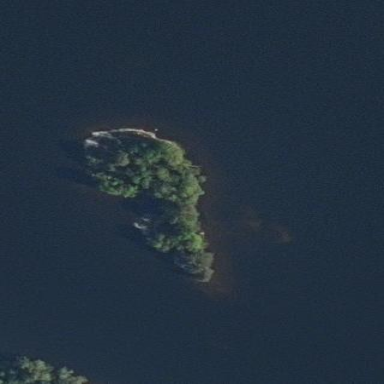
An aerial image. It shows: Islet covered with woodland.